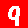
Digit: 9